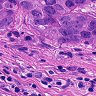
Metastatic tissue present: yes